Aerial crown-view tile of a tropical tree (Barro Colorado Island, Panama), acquired 20240716:
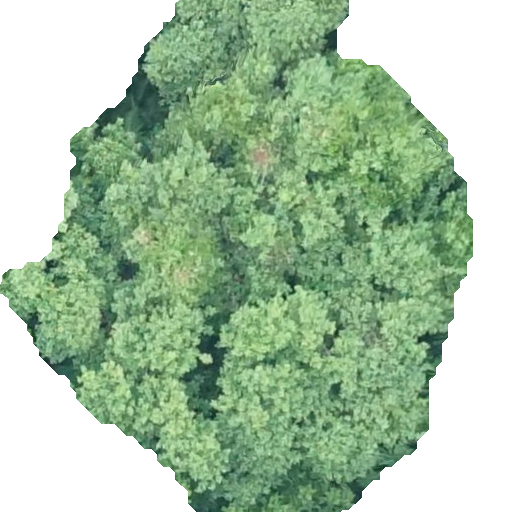
Species: Hieronyma alchorneoides
GBIF accepted scientific name: Hieronyma alchorneoides
Crown area: 275.23 m²